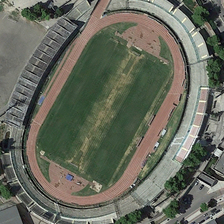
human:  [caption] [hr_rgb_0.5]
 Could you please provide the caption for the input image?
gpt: some buildings and green trees are near an oval stadium .

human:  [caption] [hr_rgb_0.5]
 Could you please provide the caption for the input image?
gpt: some buildings and green trees are near an oval stadium .

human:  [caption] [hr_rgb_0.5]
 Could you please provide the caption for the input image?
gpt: some buildings and green trees are near an oval stadium .

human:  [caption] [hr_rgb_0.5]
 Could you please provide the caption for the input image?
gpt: some buildings and green trees are near an oval stadium .

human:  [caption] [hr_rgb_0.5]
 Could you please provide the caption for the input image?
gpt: some buildings and green trees are near an oval stadium .